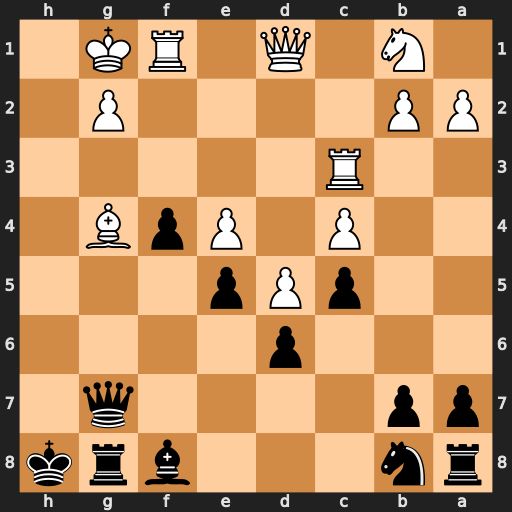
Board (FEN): rn3brk/pp4q1/3p4/2pPp3/2P1PpB1/2R5/PP4P1/1N1Q1RK1
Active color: b
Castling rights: -
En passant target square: -
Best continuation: Qxg4 Qxg4 Rxg4